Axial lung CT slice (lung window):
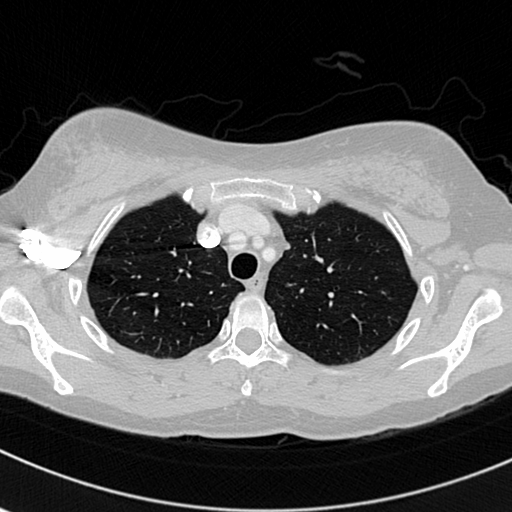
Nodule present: no